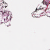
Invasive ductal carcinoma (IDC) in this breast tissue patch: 0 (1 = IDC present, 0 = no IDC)